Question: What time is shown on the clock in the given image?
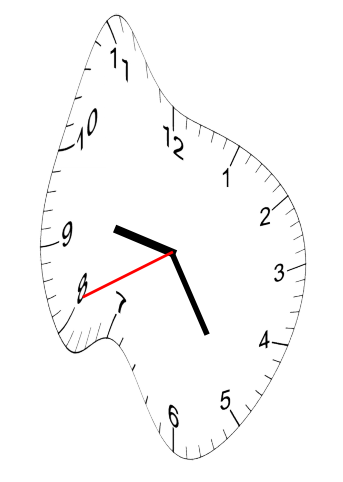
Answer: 09:24:41